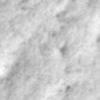
Label: no_change